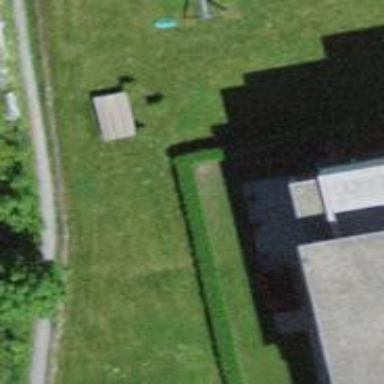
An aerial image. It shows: Hedge barrier.